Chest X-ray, AP view. Patient: 43 years old, sex M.
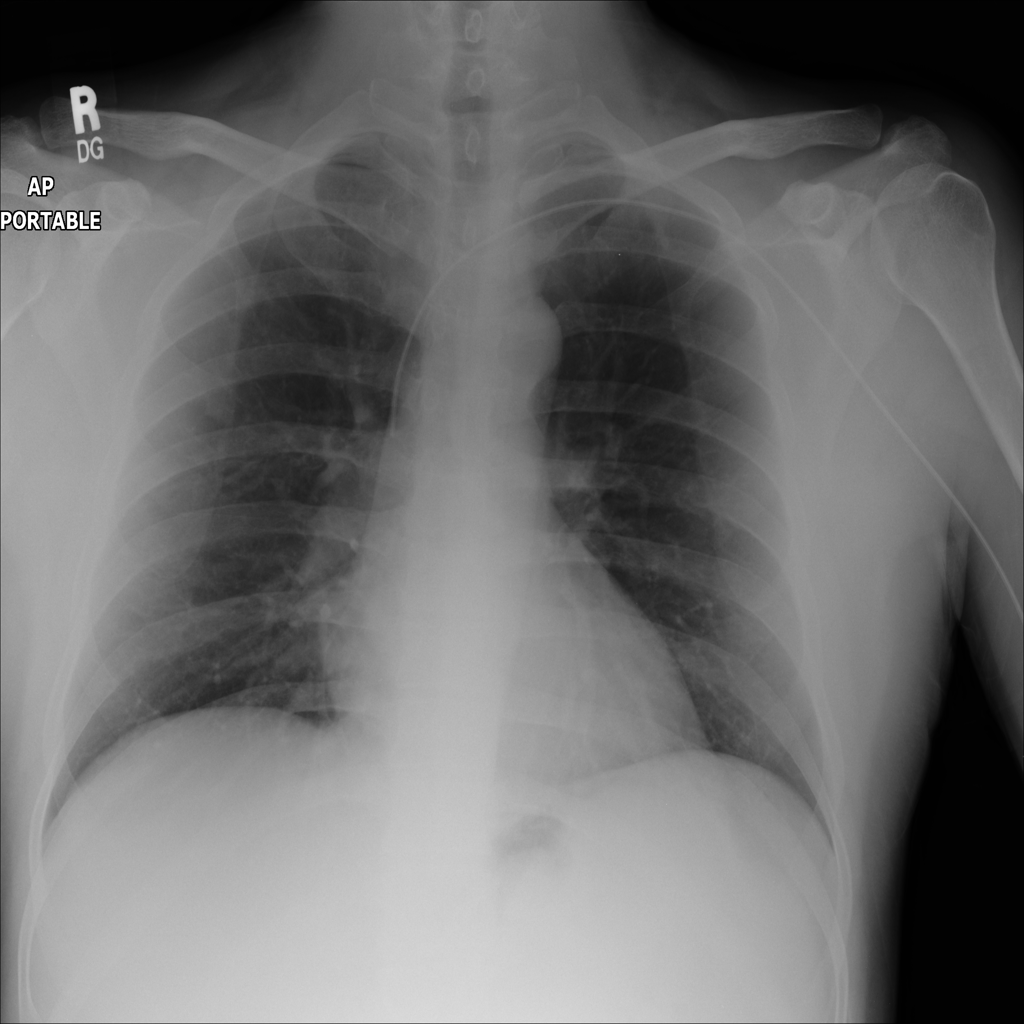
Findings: No Finding